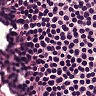
Metastatic tissue present: no